Interaction volume radius: 5 \u00c5
Interaction volume height: 15 \u00c5
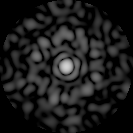
Disorder parameter: 0.8791